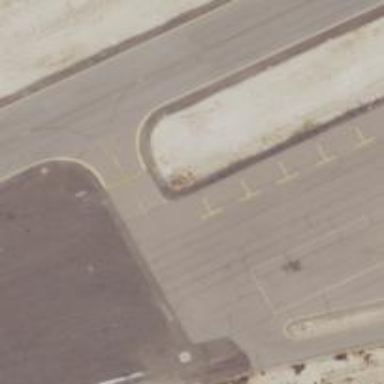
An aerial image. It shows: Image of taxiway at airport.